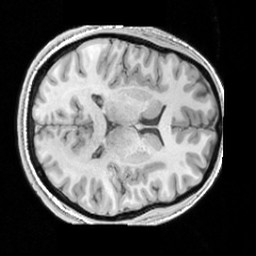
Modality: T1w
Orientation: axial
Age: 26
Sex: male
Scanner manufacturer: siemens
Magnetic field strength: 3 T
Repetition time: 1.63 s
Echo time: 0.00311 s